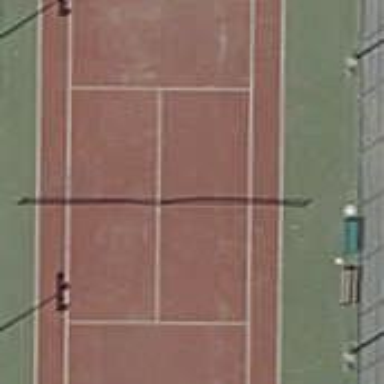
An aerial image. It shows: Tennis court on the leisure land pitch.